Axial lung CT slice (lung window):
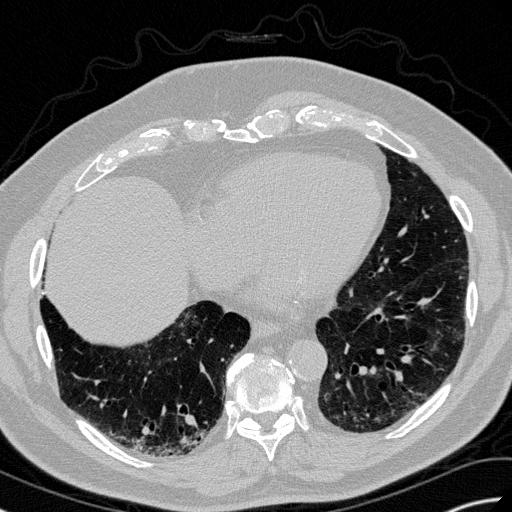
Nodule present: no